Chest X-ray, PA view. Patient: 57 years old, sex F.
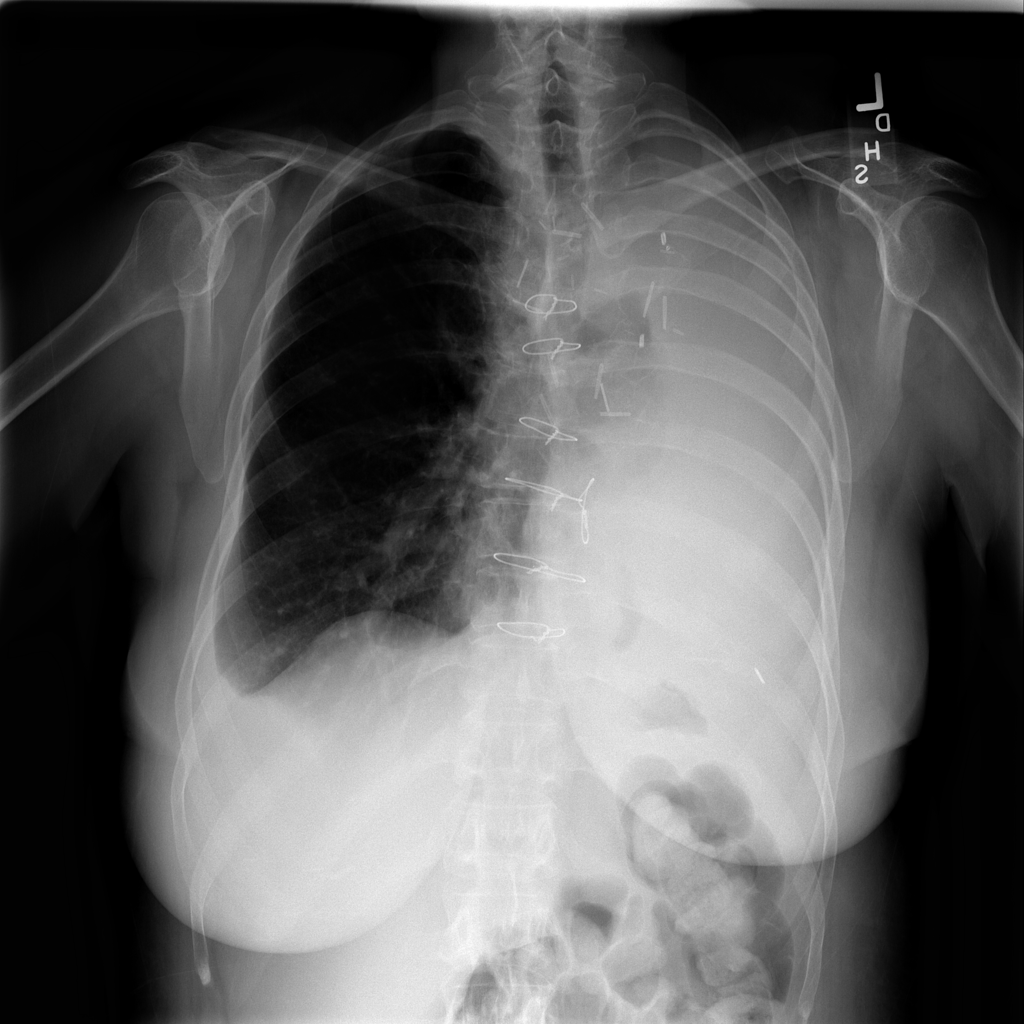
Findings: Effusion